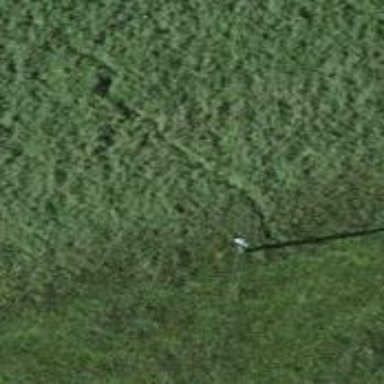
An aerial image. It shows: Power pole.